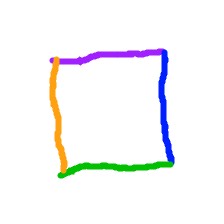
Shape: square